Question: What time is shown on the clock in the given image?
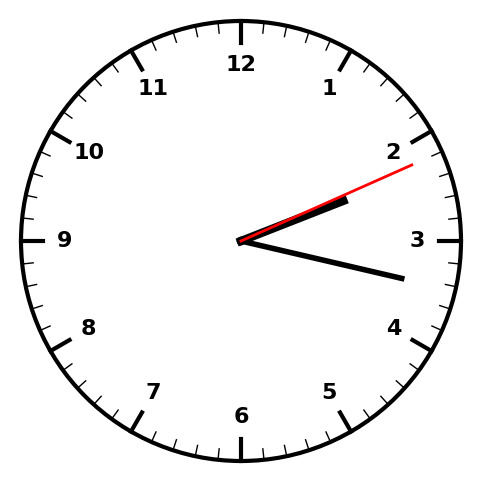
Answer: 02:17:11